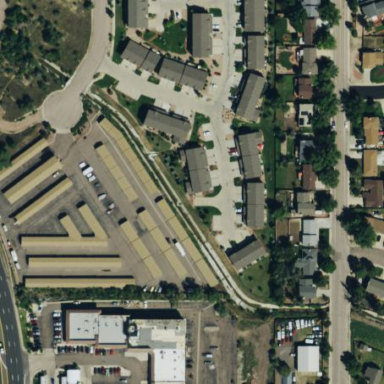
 known as Public Storage according to Wikipedia."